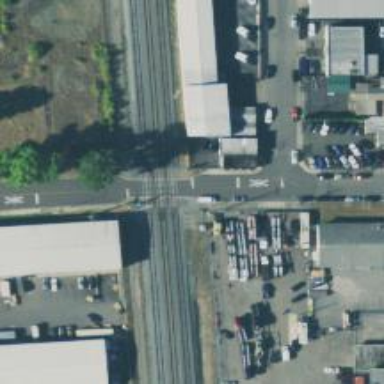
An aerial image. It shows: Level crossing along the railway.